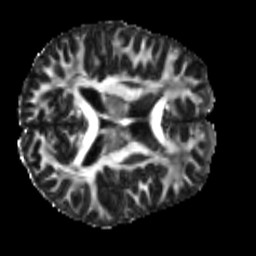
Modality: FA
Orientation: axial
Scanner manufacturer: siemens
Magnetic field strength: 3 T
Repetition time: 4 s
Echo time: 0.0594 s